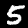
Digit: 5